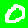
Digit: 0